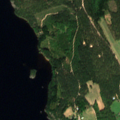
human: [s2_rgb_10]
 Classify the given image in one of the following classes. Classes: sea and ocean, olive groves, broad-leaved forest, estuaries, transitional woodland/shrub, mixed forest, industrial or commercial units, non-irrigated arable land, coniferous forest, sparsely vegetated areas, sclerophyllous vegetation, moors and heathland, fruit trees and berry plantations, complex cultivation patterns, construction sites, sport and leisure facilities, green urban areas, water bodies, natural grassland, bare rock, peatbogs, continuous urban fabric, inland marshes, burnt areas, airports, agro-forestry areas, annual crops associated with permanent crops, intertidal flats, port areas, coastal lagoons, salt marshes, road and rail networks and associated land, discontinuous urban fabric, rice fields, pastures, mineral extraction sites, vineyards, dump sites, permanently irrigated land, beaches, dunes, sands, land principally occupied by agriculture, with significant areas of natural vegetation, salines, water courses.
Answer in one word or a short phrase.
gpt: land principally occupied by agriculture, with significant areas of natural vegetation, coniferous forest, water bodies